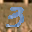
Label: 3